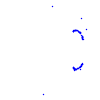
Particle: proton